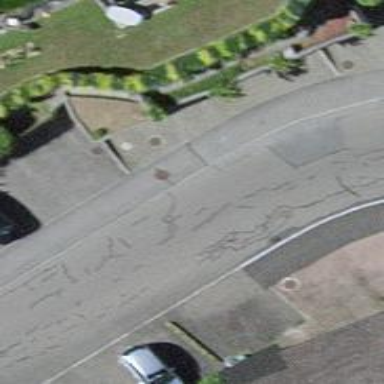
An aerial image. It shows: Kerb barrier.